Aerial crown-view tile of a tropical tree (Barro Colorado Island, Panama), acquired 20240918:
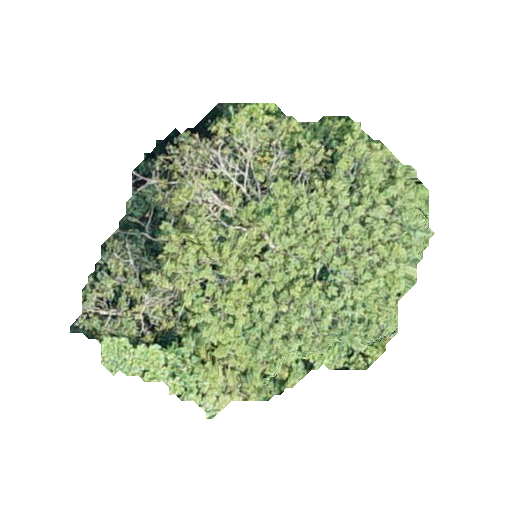
Species: Vatairea erythrocarpa
GBIF accepted scientific name: Vatairea erythrocarpa
Crown area: 120.941 m²